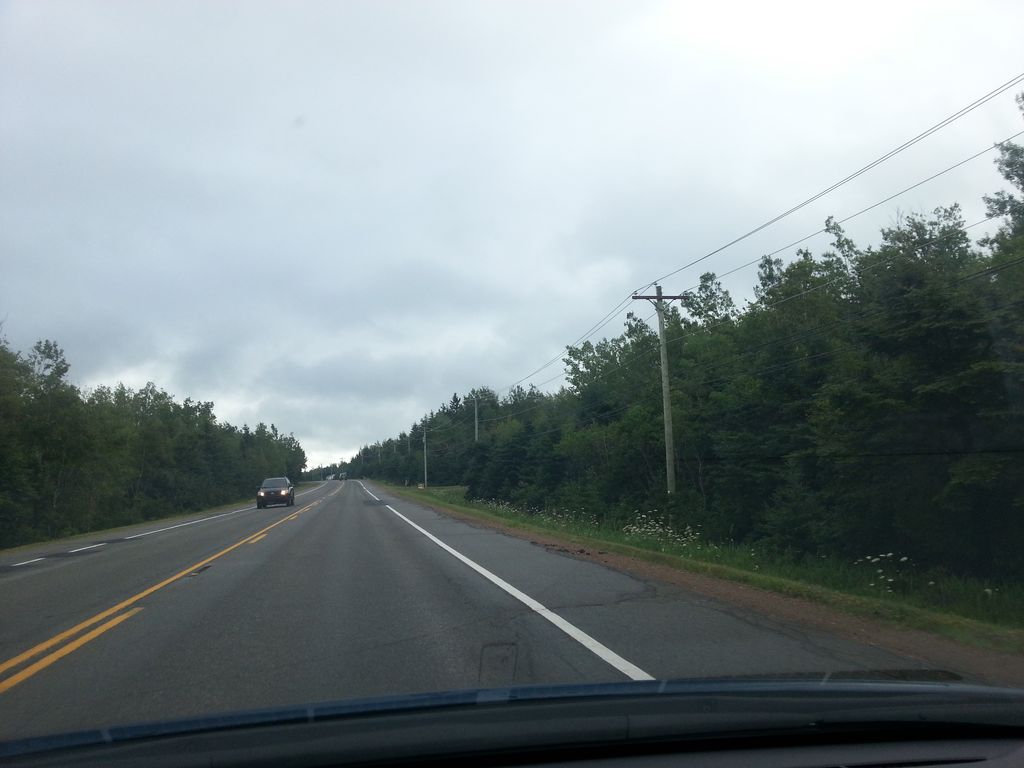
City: charlottetown